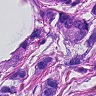
Metastatic tissue present: yes